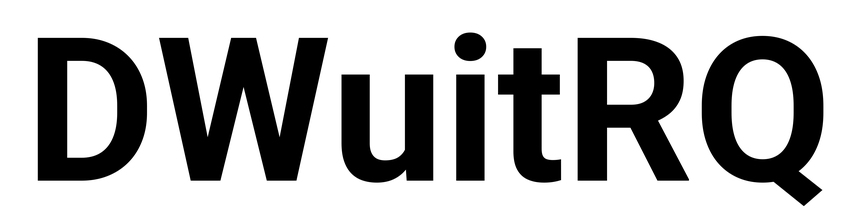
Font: Roboto_Bold